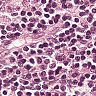
Metastatic tissue present: no